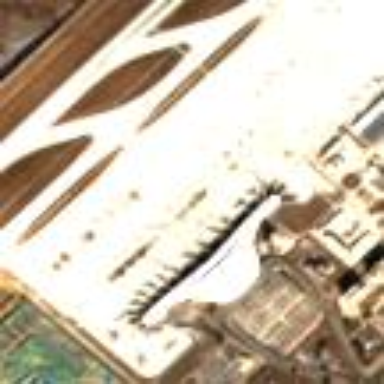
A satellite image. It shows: Apron at the airport.